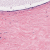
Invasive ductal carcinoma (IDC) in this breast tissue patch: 0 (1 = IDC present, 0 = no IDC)